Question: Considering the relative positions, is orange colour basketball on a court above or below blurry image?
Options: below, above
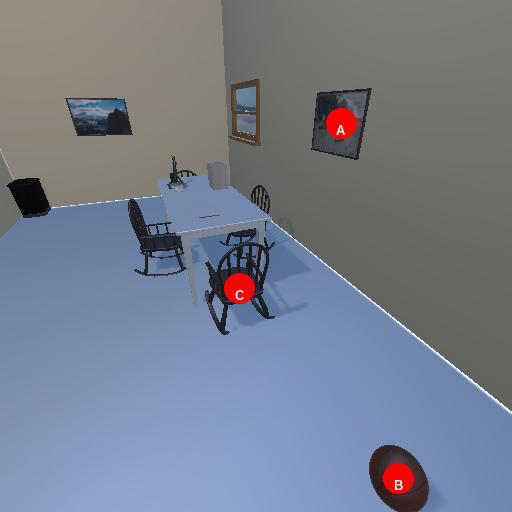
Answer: below